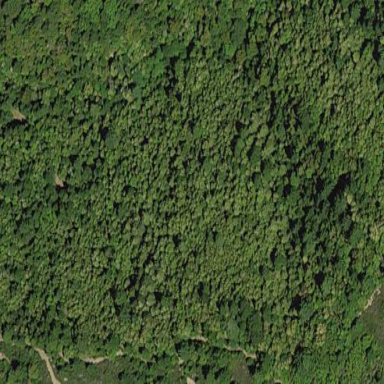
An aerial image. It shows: Forest area.